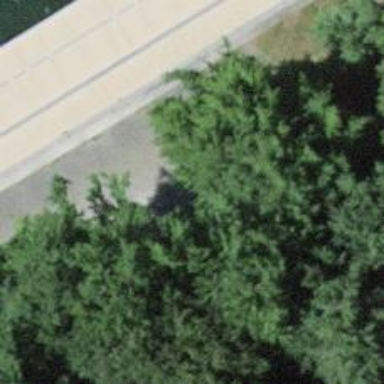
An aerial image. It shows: Compacted footway leading to pier.